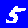
Digit: 5